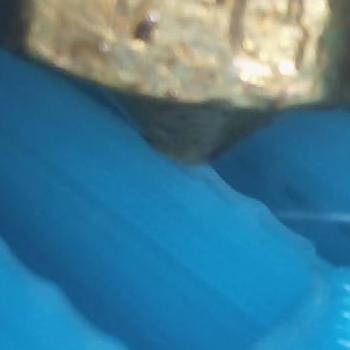
Flow rate: 33%